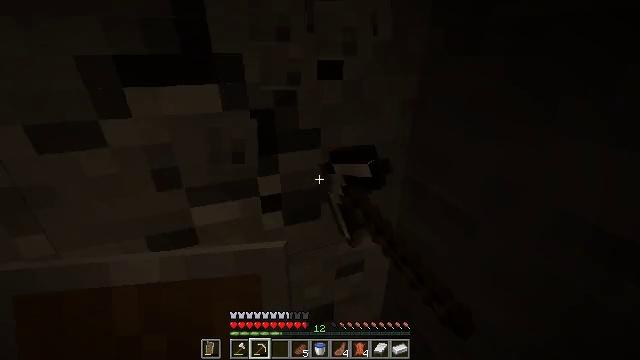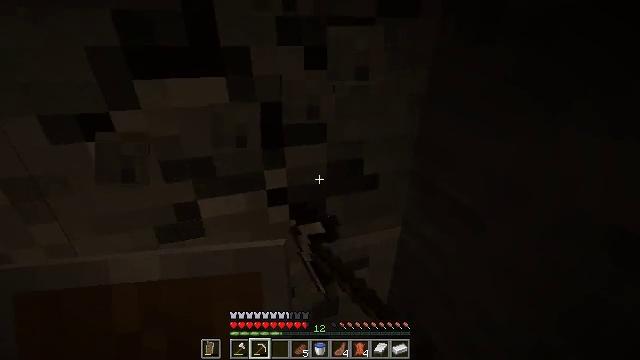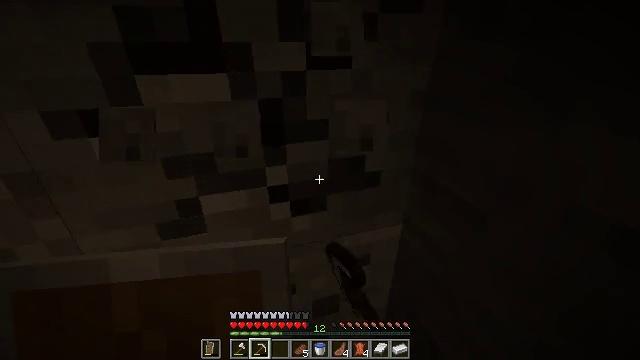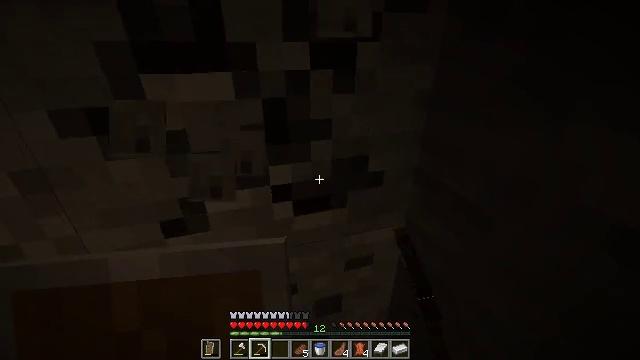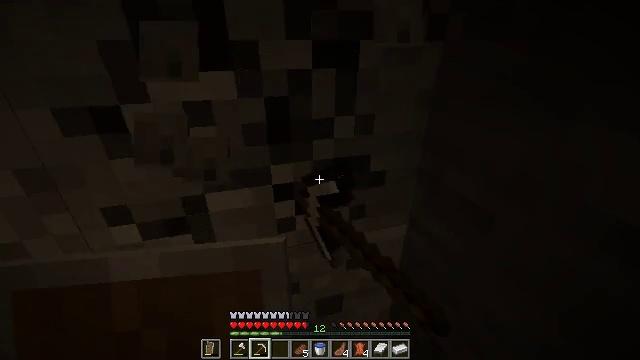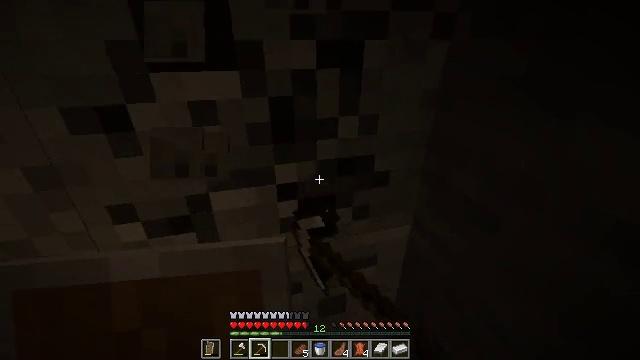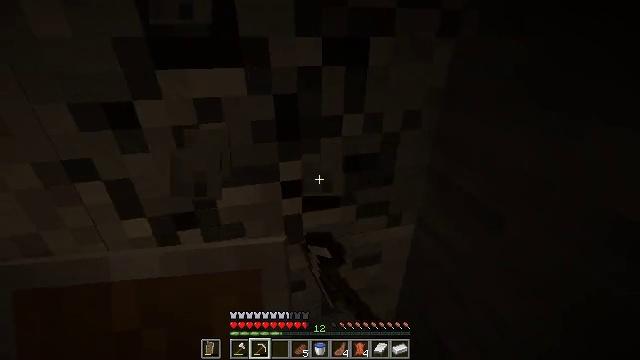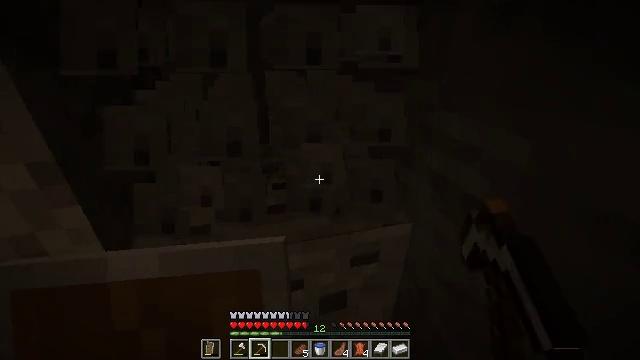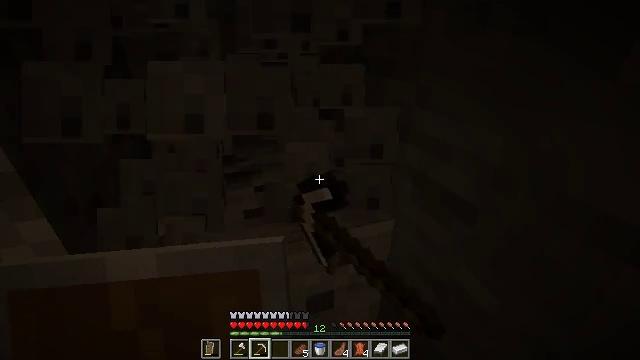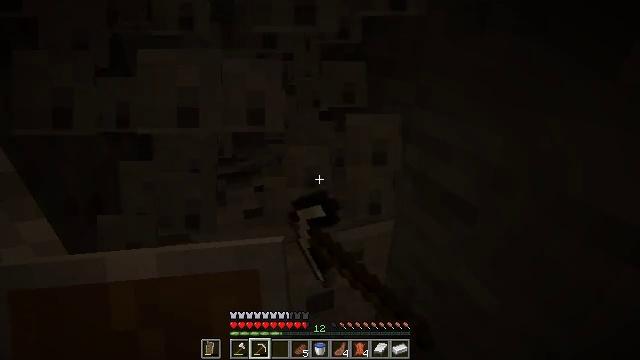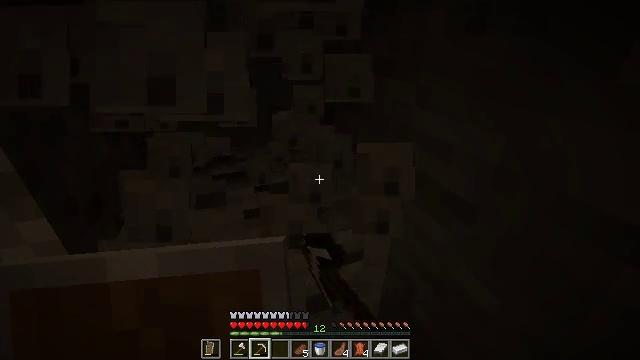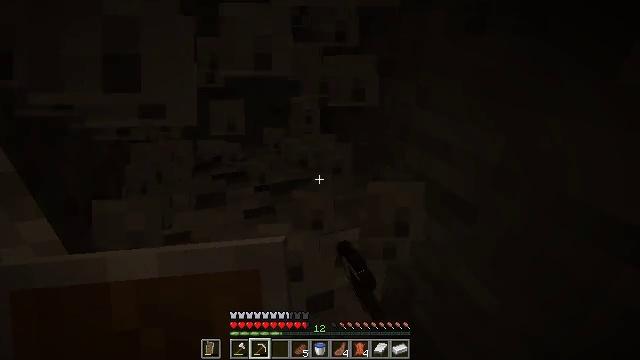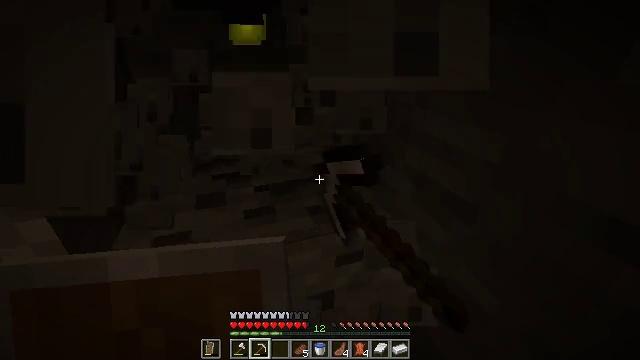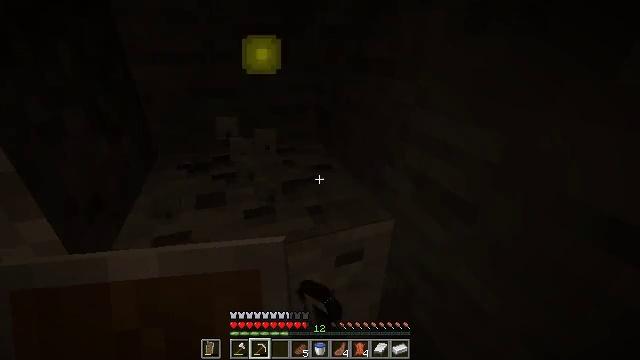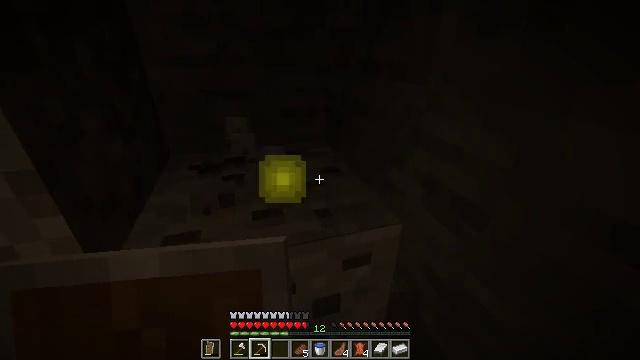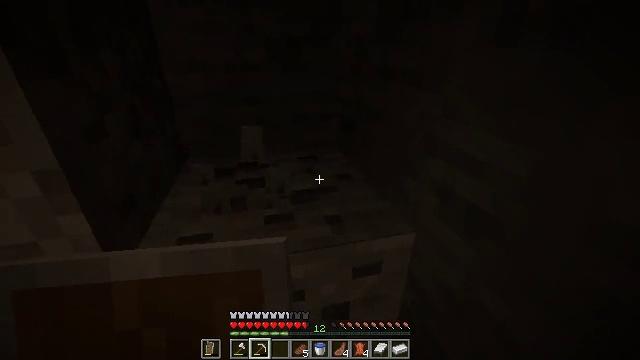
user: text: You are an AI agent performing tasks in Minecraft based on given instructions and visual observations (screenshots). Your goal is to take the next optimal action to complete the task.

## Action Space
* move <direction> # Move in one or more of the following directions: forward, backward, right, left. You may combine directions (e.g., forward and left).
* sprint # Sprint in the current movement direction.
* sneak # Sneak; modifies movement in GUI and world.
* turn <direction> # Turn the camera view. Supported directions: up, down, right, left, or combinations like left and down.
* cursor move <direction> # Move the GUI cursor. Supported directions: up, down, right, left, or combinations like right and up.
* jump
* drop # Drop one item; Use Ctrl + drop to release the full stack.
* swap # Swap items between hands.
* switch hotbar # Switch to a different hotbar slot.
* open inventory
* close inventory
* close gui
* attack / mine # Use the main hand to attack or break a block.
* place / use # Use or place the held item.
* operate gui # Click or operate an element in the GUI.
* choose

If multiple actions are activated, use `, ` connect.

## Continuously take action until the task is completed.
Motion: motion action
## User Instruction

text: Collect coal by mining the ore.
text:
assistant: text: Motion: turn left, attack / mine
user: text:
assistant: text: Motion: attack / mine
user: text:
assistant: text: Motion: attack / mine
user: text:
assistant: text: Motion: attack / mine
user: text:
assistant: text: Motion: attack / mine
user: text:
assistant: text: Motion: turn left, attack / mine
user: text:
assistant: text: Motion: attack / mine
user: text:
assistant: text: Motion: turn right, attack / mine
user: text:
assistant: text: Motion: attack / mine
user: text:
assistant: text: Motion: attack / mine
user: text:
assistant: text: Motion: attack / mine
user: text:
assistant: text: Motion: attack / mine
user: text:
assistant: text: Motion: attack / mine
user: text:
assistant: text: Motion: turn left, attack / mine
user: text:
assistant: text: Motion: turn left and up, attack / mine
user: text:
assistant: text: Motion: turn left, attack / mine
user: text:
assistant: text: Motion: turn left and down, attack / mine
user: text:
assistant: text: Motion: attack / mine
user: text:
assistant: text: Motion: attack / mine
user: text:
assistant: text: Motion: attack / mine
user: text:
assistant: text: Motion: attack / mine
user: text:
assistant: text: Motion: attack / mine
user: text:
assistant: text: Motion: attack / mine
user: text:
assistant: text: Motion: turn left, attack / mine
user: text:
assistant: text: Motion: turn left, attack / mine
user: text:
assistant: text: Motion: attack / mine
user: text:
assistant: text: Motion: attack / mine
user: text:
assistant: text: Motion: turn left, attack / mine
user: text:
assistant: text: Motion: turn left and down, attack / mine
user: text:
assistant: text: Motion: turn left, attack / mine